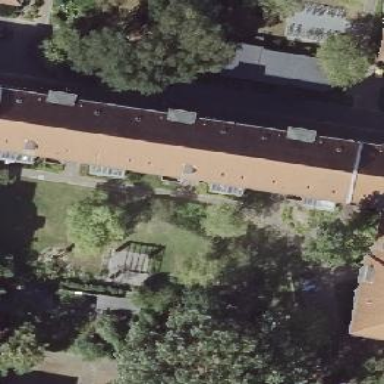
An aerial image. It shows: Apartment building with hipped roof.